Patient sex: M
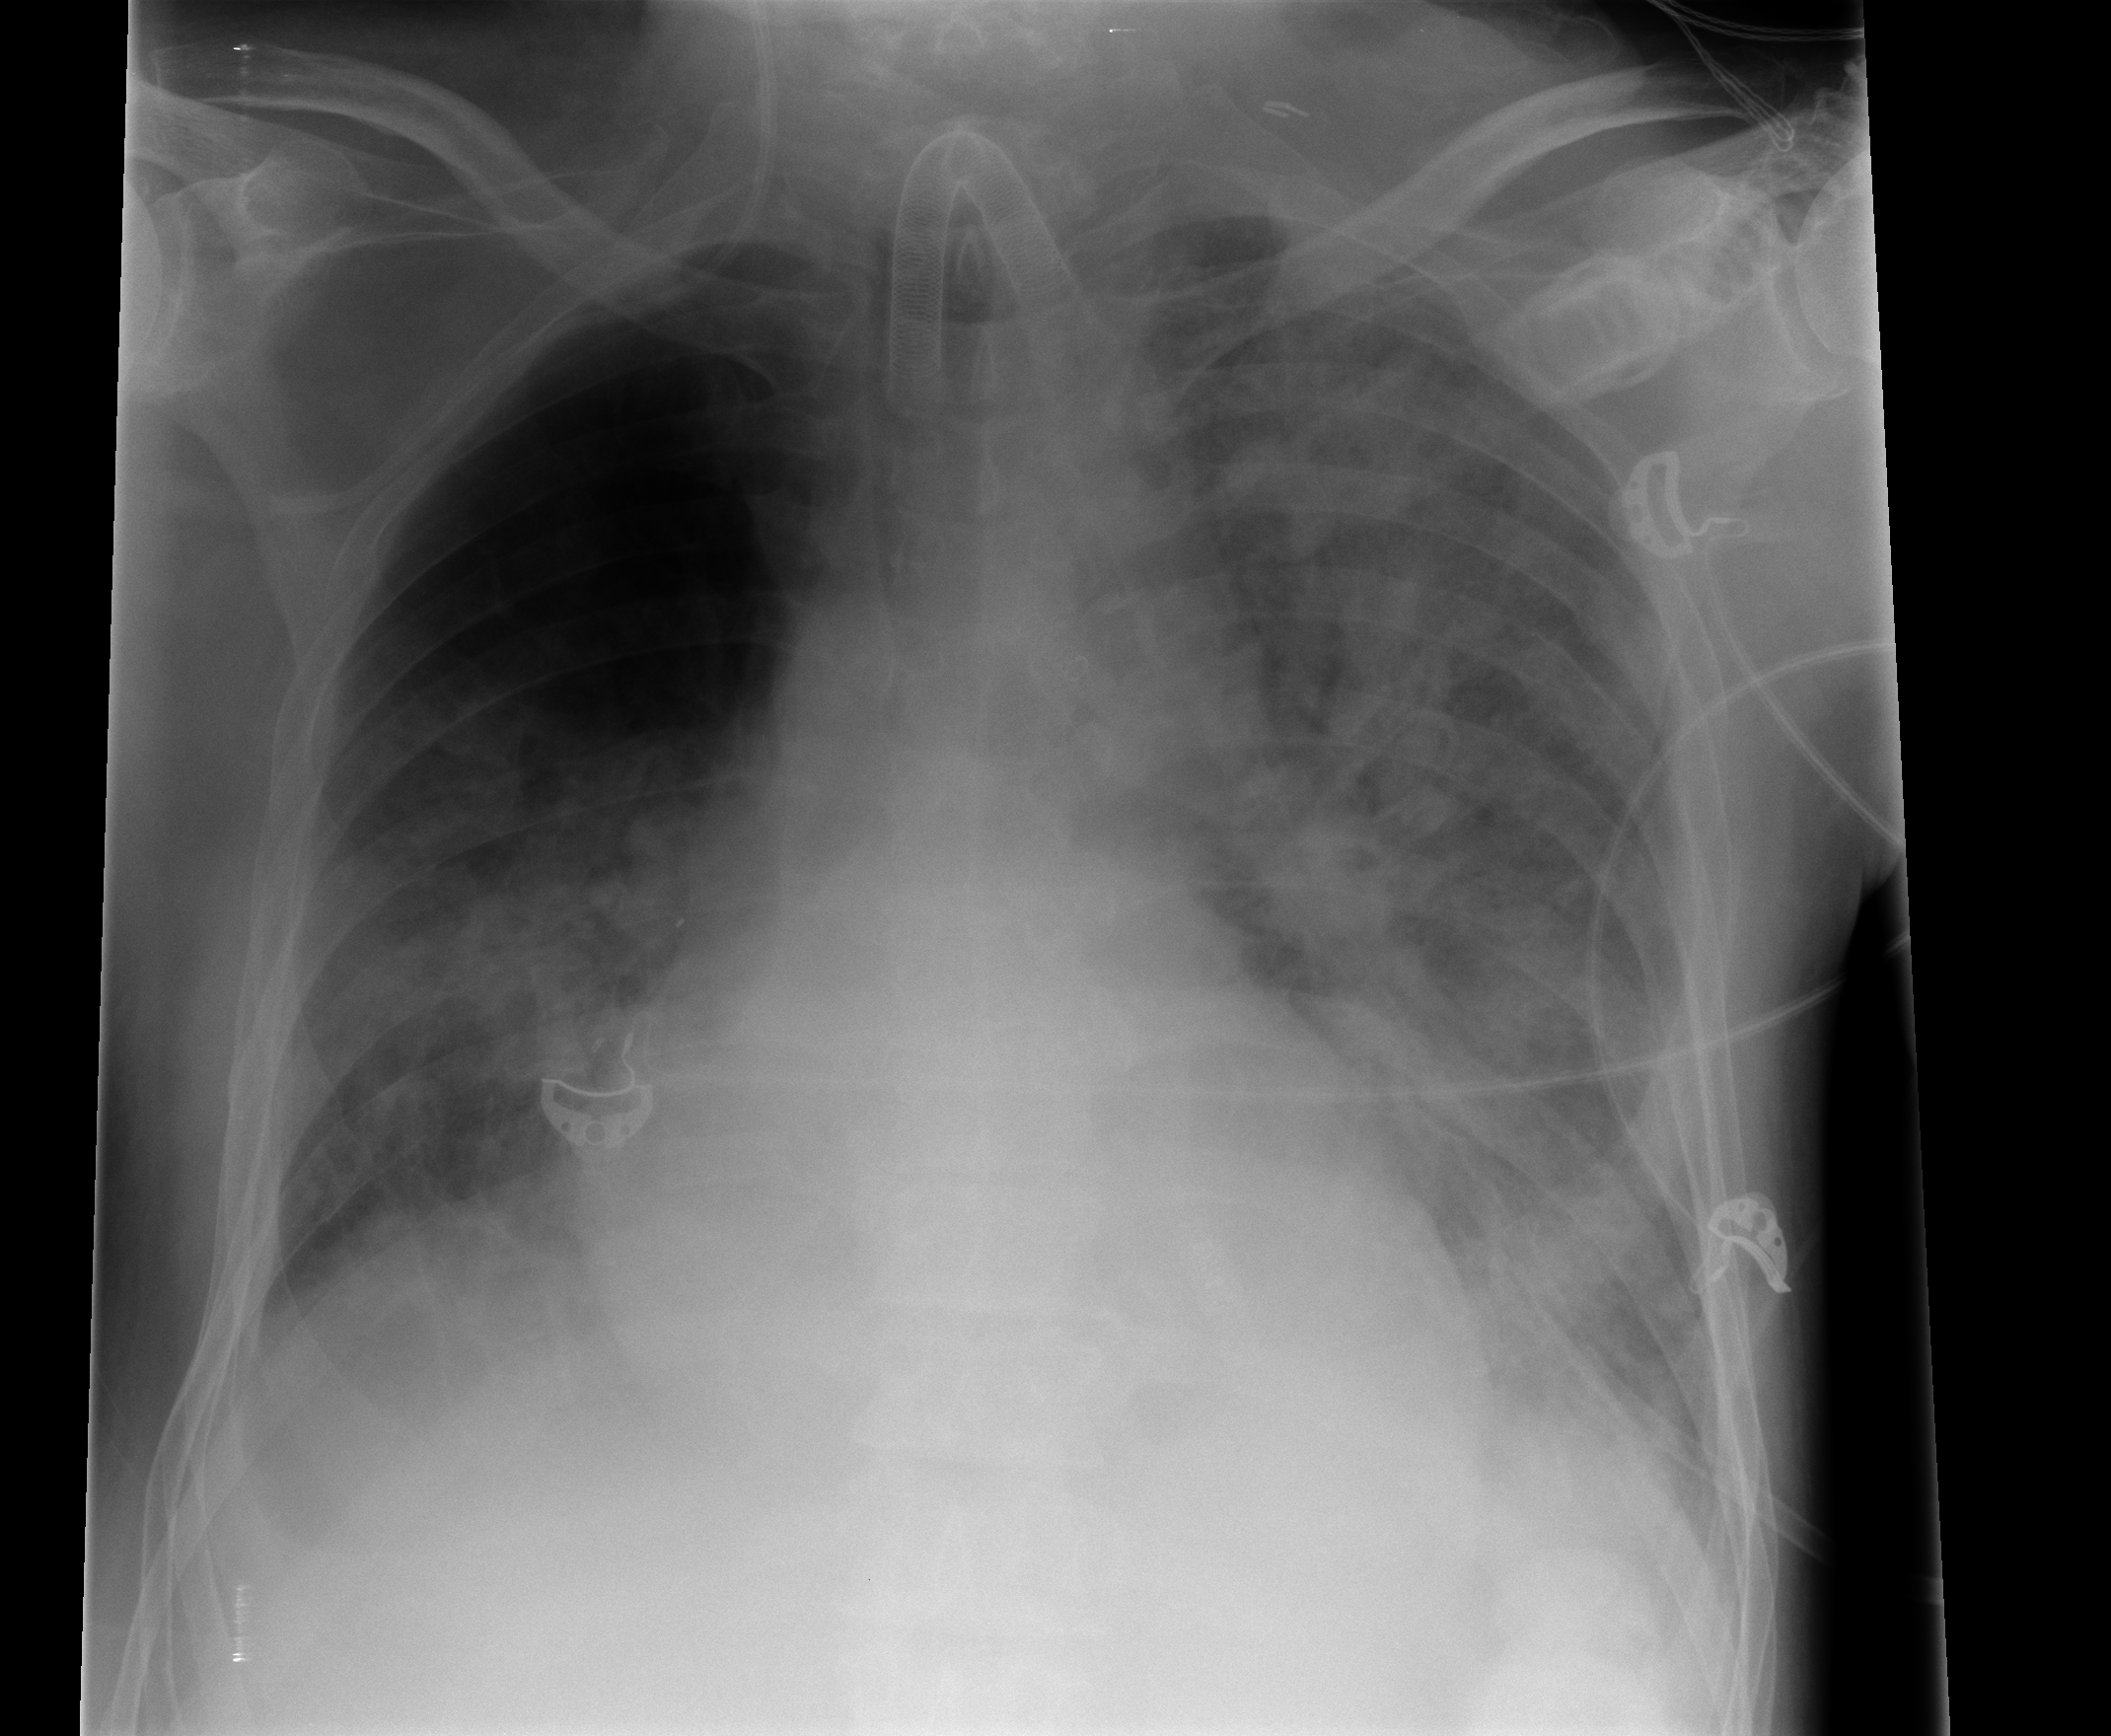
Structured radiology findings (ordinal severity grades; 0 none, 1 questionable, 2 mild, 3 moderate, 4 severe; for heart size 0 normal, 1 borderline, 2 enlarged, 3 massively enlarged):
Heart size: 1
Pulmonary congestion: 0
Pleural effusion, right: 2
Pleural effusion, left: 0
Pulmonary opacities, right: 3
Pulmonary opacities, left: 4
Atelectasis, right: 3
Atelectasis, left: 3